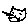
Label: cat